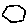
Label: hexagon